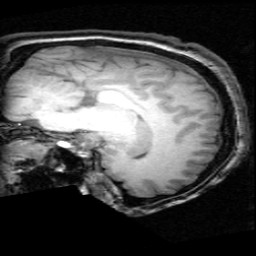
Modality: T1w
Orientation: sagittal
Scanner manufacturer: ge
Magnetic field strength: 3 T
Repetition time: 0.01221 s
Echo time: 0.005168 s